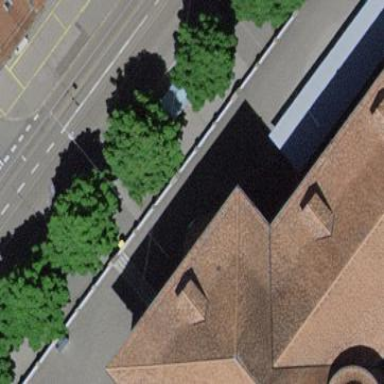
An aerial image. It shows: Asphalt platform for public transport with shelter.